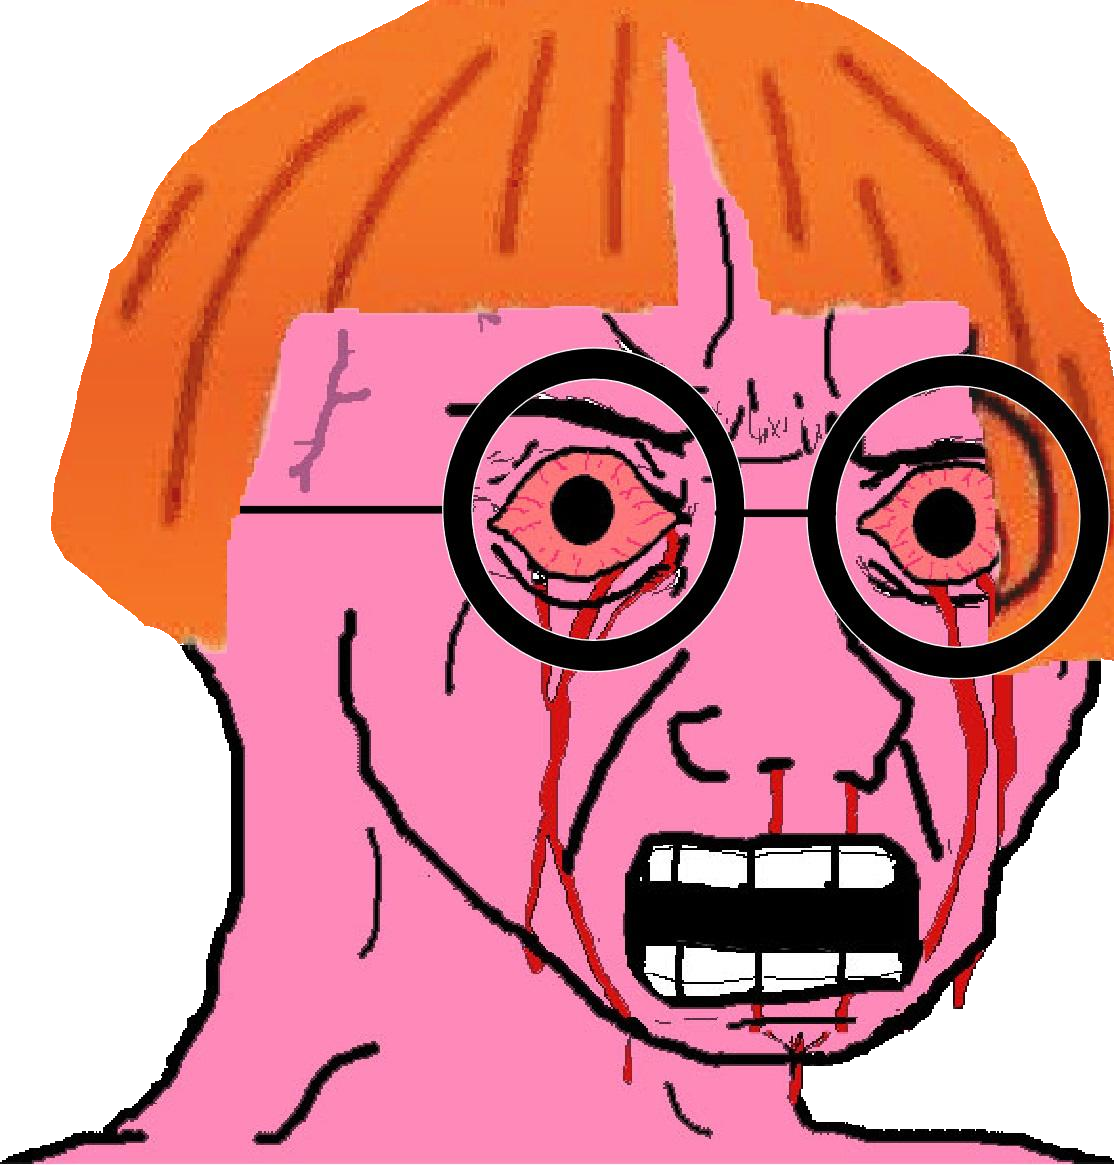
Label: 5_Rage